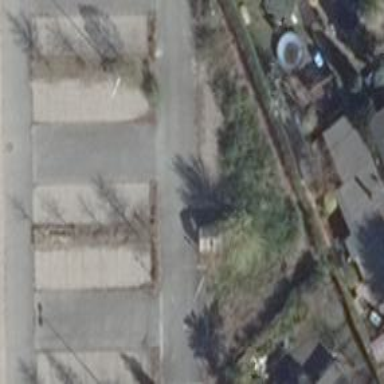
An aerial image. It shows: Covered trolley parking area.